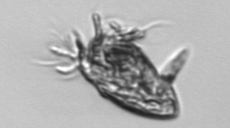
Label: Tontonia_appendiculariformis